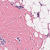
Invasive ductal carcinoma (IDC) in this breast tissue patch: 0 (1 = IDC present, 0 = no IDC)